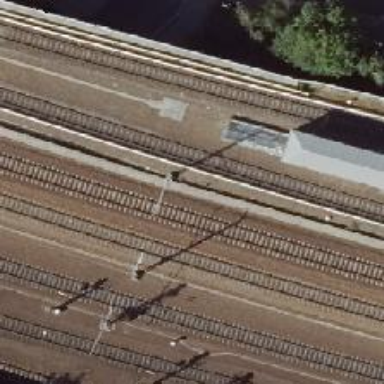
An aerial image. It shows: Milestone along the railway track with catenary mast.